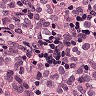
Metastatic tissue present: yes